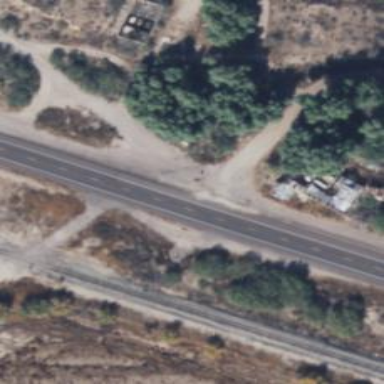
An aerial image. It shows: Abandoned road.